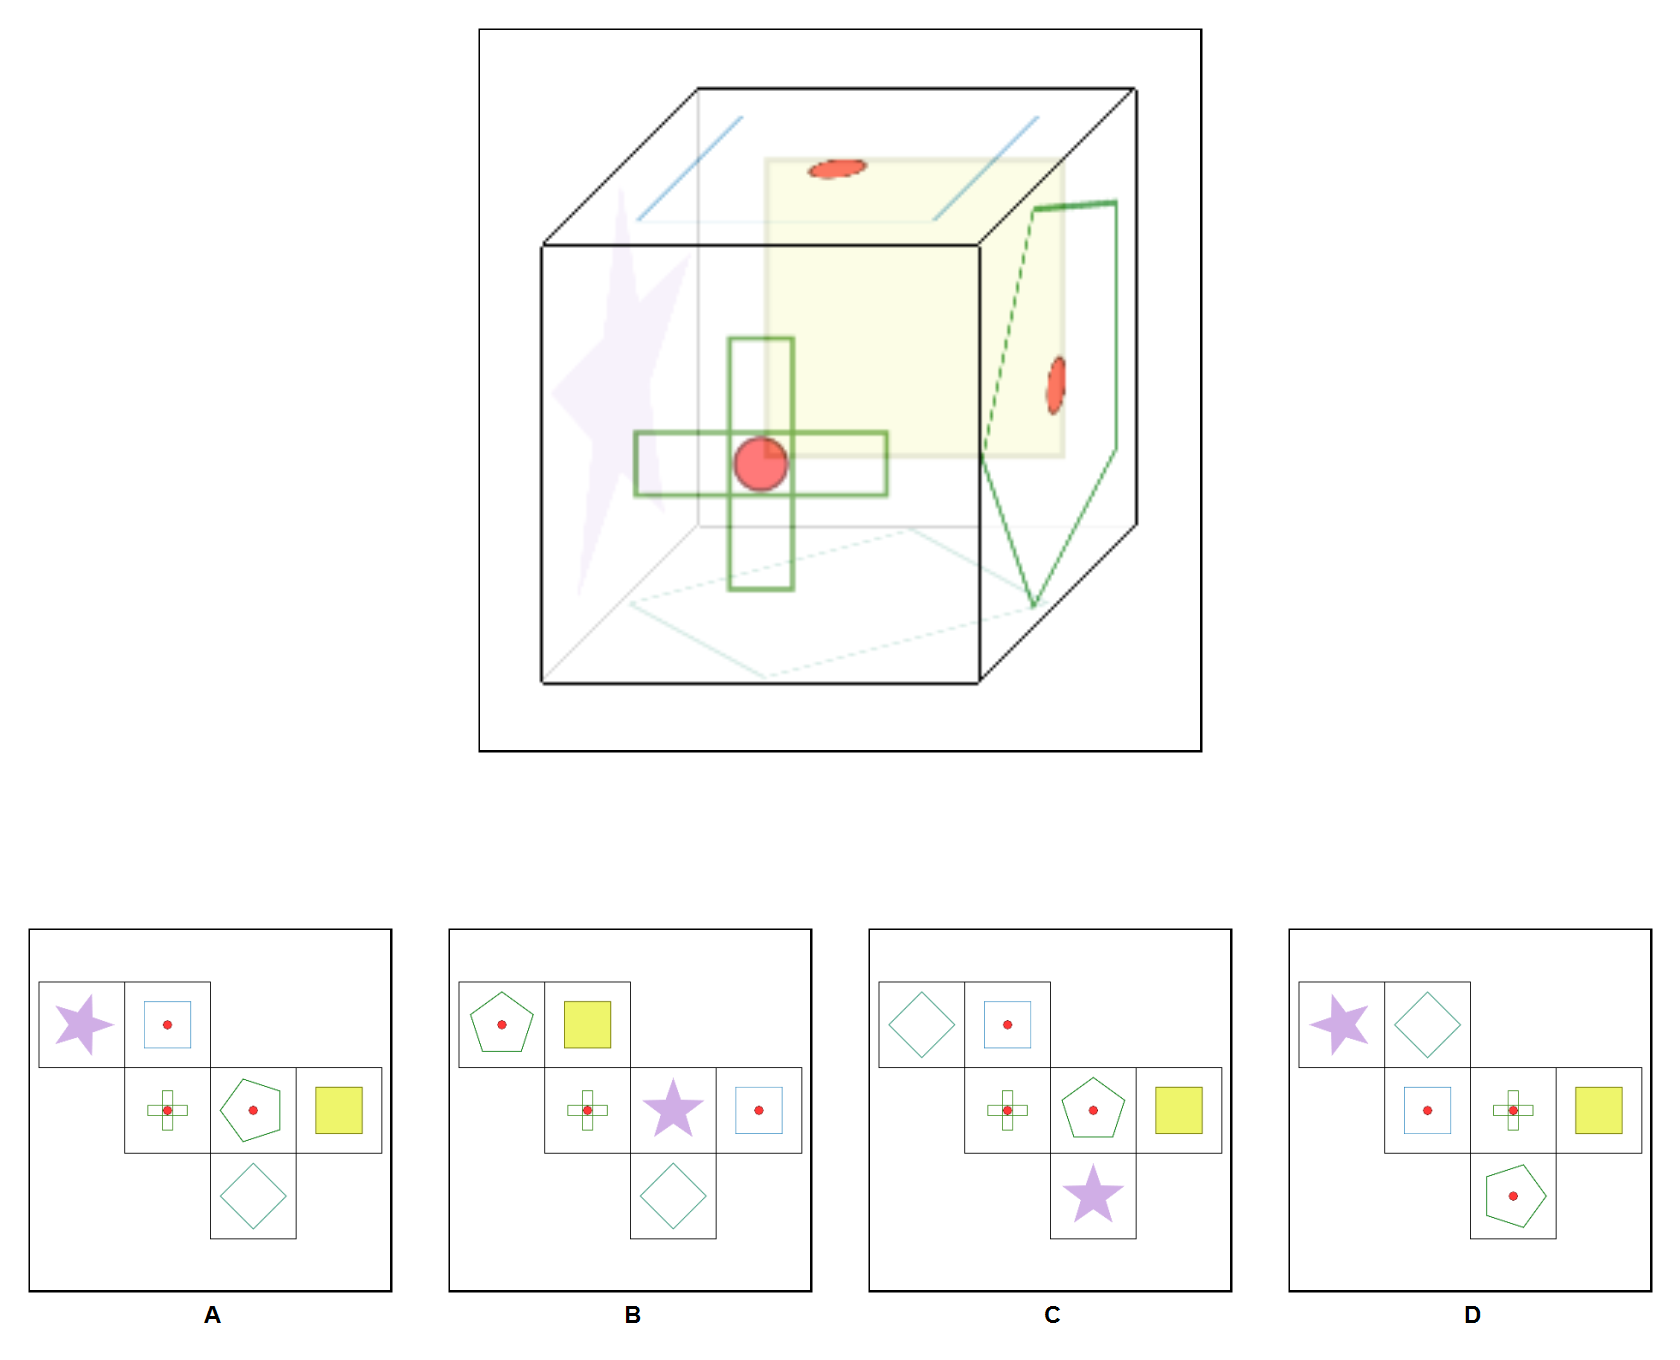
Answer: A